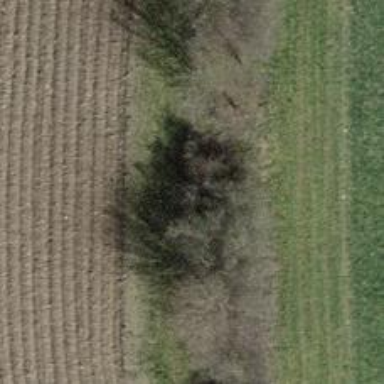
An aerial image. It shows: Hedge acting as barrier.